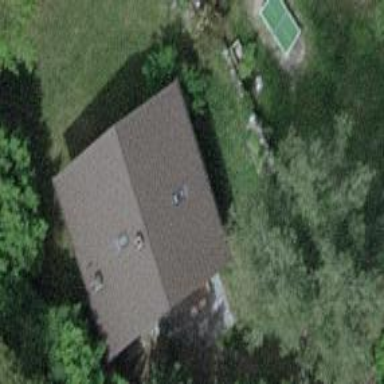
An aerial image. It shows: Simple house.